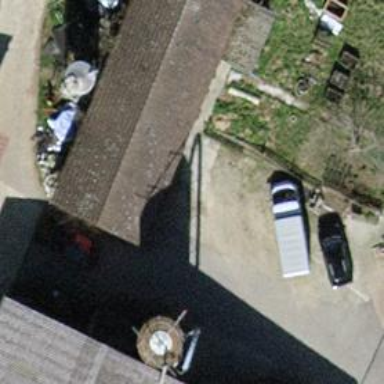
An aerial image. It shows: Farm.